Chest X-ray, AP view. Patient: 59 years old, sex F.
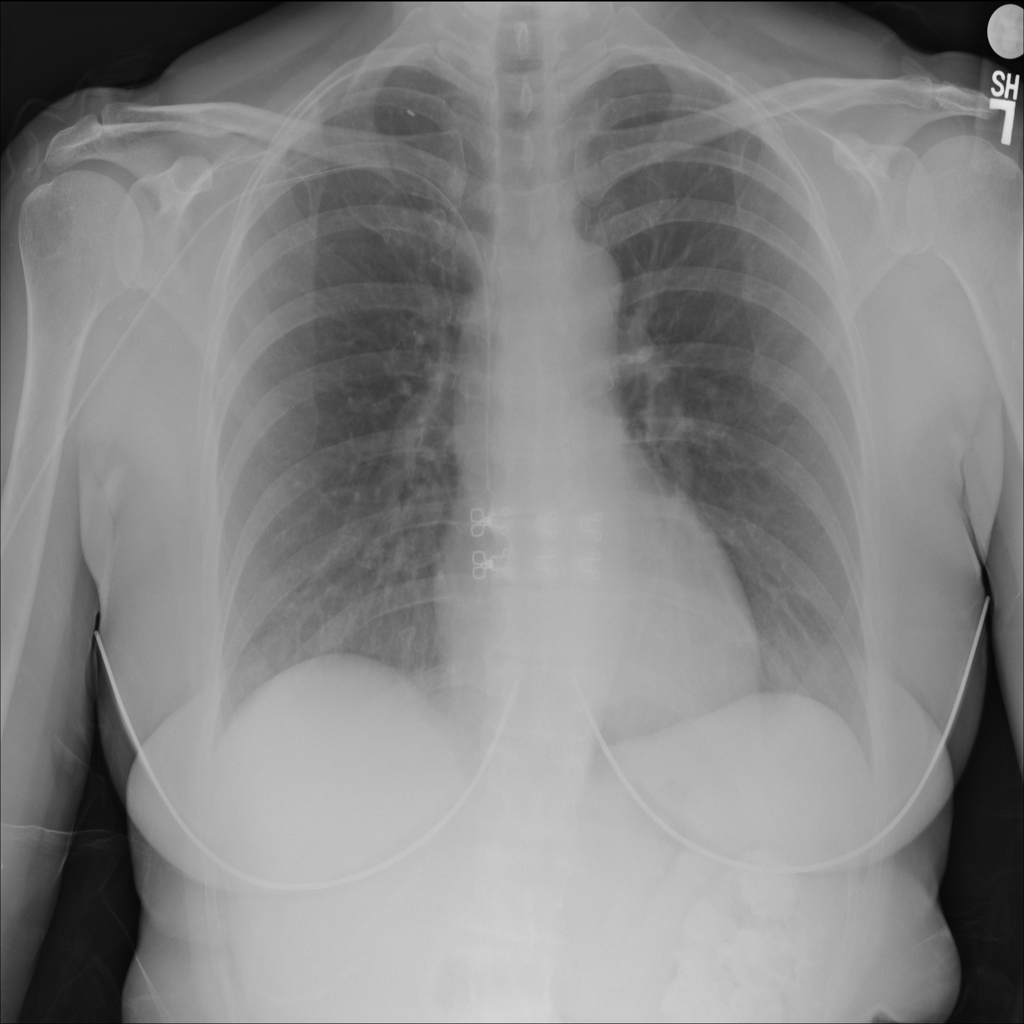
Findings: No Finding